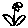
Label: flower